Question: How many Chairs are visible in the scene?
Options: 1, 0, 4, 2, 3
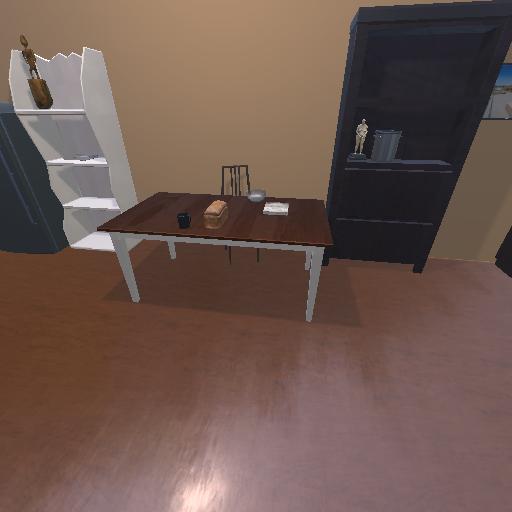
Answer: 1